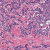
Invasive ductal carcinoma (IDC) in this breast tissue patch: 1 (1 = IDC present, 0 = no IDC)